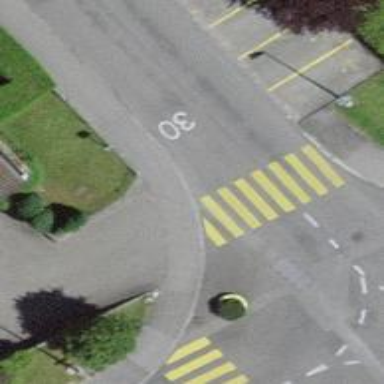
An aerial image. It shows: Uncontrolled zebra crossing on the road.